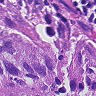
Metastatic tissue present: yes